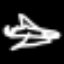
Label: airplane